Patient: sex M, age 48
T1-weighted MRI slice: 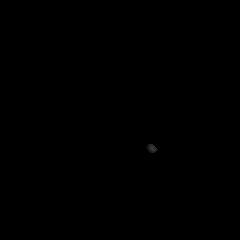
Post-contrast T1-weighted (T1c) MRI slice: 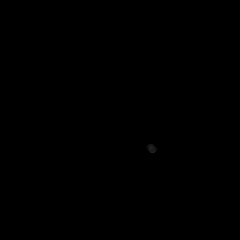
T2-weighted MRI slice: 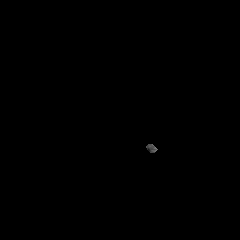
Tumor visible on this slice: no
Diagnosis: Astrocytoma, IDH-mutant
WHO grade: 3